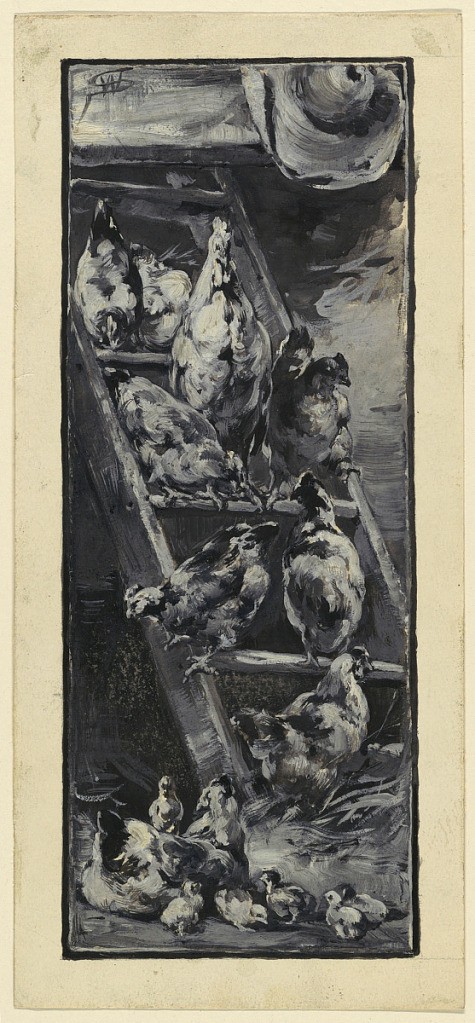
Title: Cock and Chickens
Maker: Walter Shirlaw, American, b. Scotland, 1838–1909
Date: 1875–80
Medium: Brush and gouache on paper
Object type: Drawing
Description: The chickens are shown on and under a hay-loft ladder. Framing lines.